Question: I would like to bind the same event to a list of anchor link. Why this does not work?
Markup:
'''
<a tabindex="0" href="#contactRoles"
class="fg-button fg-button-icon-right ui-widget ui-state-default ui-corner-all"
id="contactAdd">
<span class="ui-icon ui-icon-triangle-1-s"></span>Aggiungi contatto</a>
<div id="contactRoles" class="hidden">
<ul>
<li><a href="#1" class="contactRole">Cliente</a></li>
<li><a href="#2" class="contactRole">Controparte</a></li>
<li><a href="#3" class="contactRole">Avvocato</a></li>
<li><a href="#4" class="contactRole">Avv. Controparte</a></li>
<li><a href="#5" class="contactRole">Altre parti</a></li>
<li><a href="#6" class="contactRole">Domiciliatario</a></li>
<li><a href="#7" class="contactRole">Pubblico Ministero</a></li>
<li><a href="#8" class="contactRole">Giudice</a></li>
<li><a href="#9" class="contactRole">Istruttori</a></li>
<li><a href="#10" class="contactRole">Studio Legale</a></li>
</ul>
</div>
'''
jQuery:
'''
$('#contactAdd').menu({
content: $('#contactRoles').html(),
width: 150,
showSpeed: 300
});
$("a.contactRole").click(function(event){
event.preventDefault();
alert("Link " + $(this).attr("href") + " clicked");
});
'''
Where am I wrong?
:
@everybody: Yes the script is wrapped by a $(document).ready(...)
For further information consider that the div with class "hidden" is hidden and can only be viewed by a click on another anchor as you can see from this screenshot.

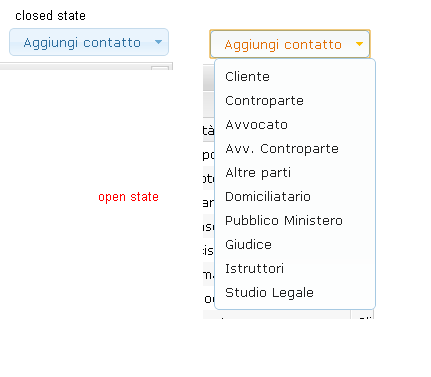
Answer: Based on your comment, you're already wrapped with a 'ready()' function.
Another possibility is that the 'a.contactRole' elements are added to the DOM the page loads.
If that's the case, try this:
'''
$(function() {
$("a.contactRole").live('click', function(event){
event.preventDefault();
alert("Link " + $(this).attr("href") + " clicked");
});
});
'''
---
Should work. Have you made sure the document is loaded before assigning the click handler?
If the '<a>' elements haven't loaded when you try to assign the handler, it won't work.
<URL>
'''
// Wrap your code with $(function() {...}) to make sure it doesn't
// run until the DOM is fully loaded
$(function() {
$("a.contactRole").click(function(event){
event.preventDefault();
alert("Link " + $(this).attr("href") + " clicked");
});
});
'''